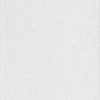
Label: dusty